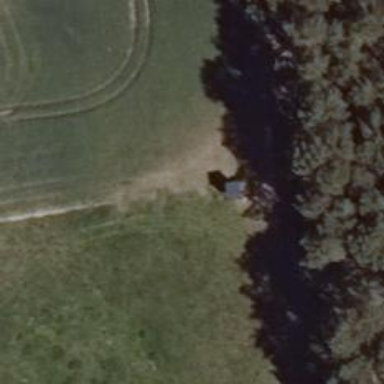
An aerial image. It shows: Hunting stand.